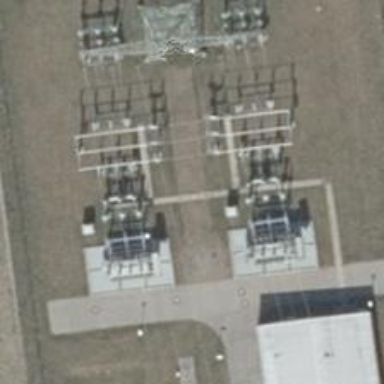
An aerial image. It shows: Three power lines with cables.